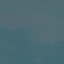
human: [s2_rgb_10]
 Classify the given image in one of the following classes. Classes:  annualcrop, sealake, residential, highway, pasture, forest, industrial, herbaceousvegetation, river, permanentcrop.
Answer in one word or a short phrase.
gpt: SeaLake